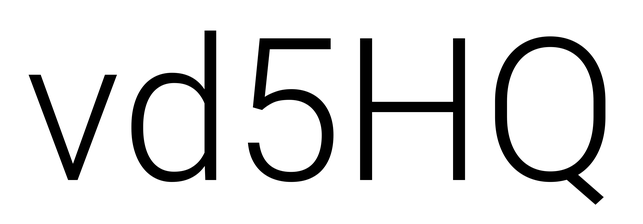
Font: Roboto_Light